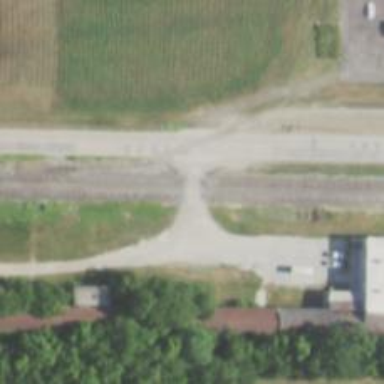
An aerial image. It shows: Railway siding with rails.